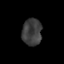
Tissue: skin
Cell type: Epithelial cells
Senescence score: 0.2284
Nuclear area (px): 515
Mean DAPI intensity: 61.282